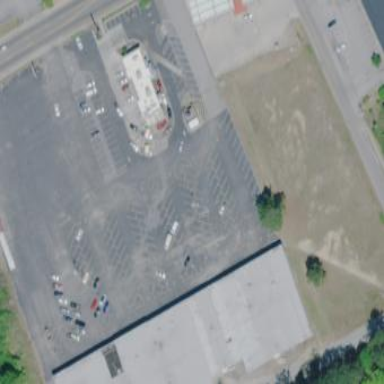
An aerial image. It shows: Retail area.